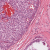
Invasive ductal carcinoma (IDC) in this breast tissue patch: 0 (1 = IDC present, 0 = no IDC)